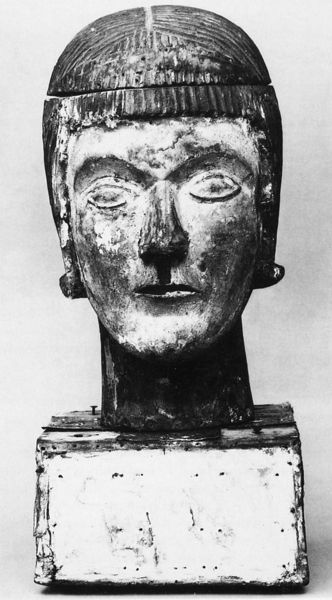
Titel: Kopfreliquiar des Hl. Eustachius
Institution: London,  British Museum
Schlagwörter: kopf, mann, schatten, weiß, grob, frau, frisur, grau, holz, licht, mund, nase, ohr, ohrring, profil, schmuck, schwarz, stirn, augen, gesicht, mensch, sockel, stein, bildnis, hals, porträt, figur, haare, frontal, kinn, lippen, mittelscheitel, scheitel, pony, skulptur, wangen, hols, steif, symmetrie, streng, brauen, büste, wange, nagel, naht, geschlossen, foto, gesich, deckel, gefäß, antike, dose, eckig, symmetrisch, schönheit, torso, schnitt, schwarz-weiß, scharz, schachtel, löcher, rom, flecken, antik, strenge, gips, block, römisch, spalt, pagenkopf, reliquiar, fund, frauenkopf, kopfreliquiar, regungslos